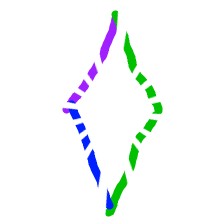
Shape: rhombus